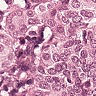
Metastatic tissue present: yes